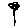
Label: flower